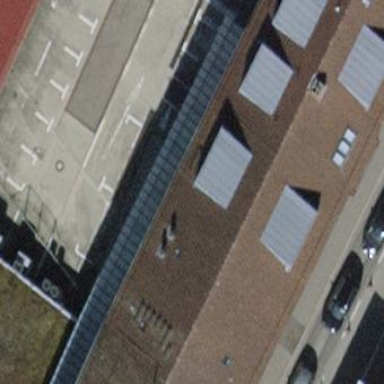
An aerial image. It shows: Service building.